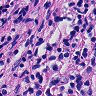
Metastatic tissue present: yes